Question: In IntelliJ IDEA 13, the menu contains the option. When using Git, this brings up the following dialog:

I find that the UpdateType="Rebase" and Clean="Stash" options behave perfectly for my workflow. Now I need the equivalent on the command line, for use outside of IDEA.
I know that just the first part would be:
'''
git pull --rebase
'''
But how do I combine that with the Clean option?
The IDEA option also works perfectly with a mix of staged and unstaged changes. They are restored exactly as-is. This leads me to think there is something more going on than just a simple 'git stash'.
---
Side Note: When I invoke the option in IDEA, I see this message being printed to the Version Control console, but I can't figure out how it ties in with the selected options.
'''
git fetch origin --progress --prune
'''
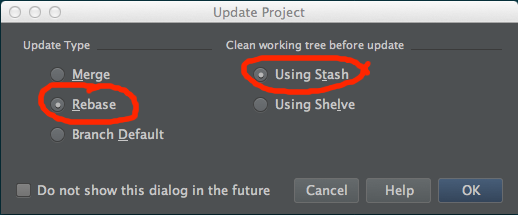
Answer: Can't do it in a single command. Need three:
'''
git stash && git pull --rebase && git stash pop
'''
Meaning... "create a stash, and if successfull, do a pull --rebase, and if successful, apply the stash back to the working tree and drop it".
If the 'pull --rebase' fails, the stash won't get applied, but will stay stashed (ready for a 'git stash pop' after you fix whatever's causing the 'pull' to fail).
If you want to re-stage previously staged changes:
'''
git stash && git pull --rebase && git stash pop --index
'''
If you want to stash untracked files as well:
'''
git stash --include-untracked && git pull --rebase && git stash pop
'''
or
'''
git stash --include-untracked && git pull --rebase && git stash pop --index
'''
if you also want to re-stage previously staged changes.